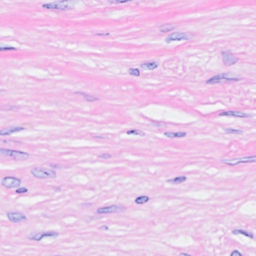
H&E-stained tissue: Breast